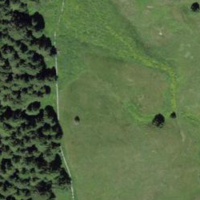
EUNIS habitat code: 25
Species observed at this site:
Urtica dioica